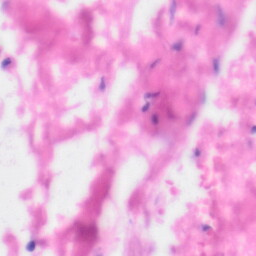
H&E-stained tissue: Kidney